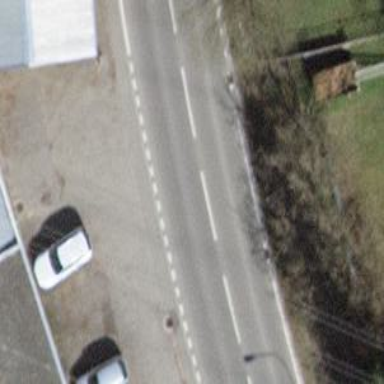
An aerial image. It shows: Secondary road with asphalt surface.